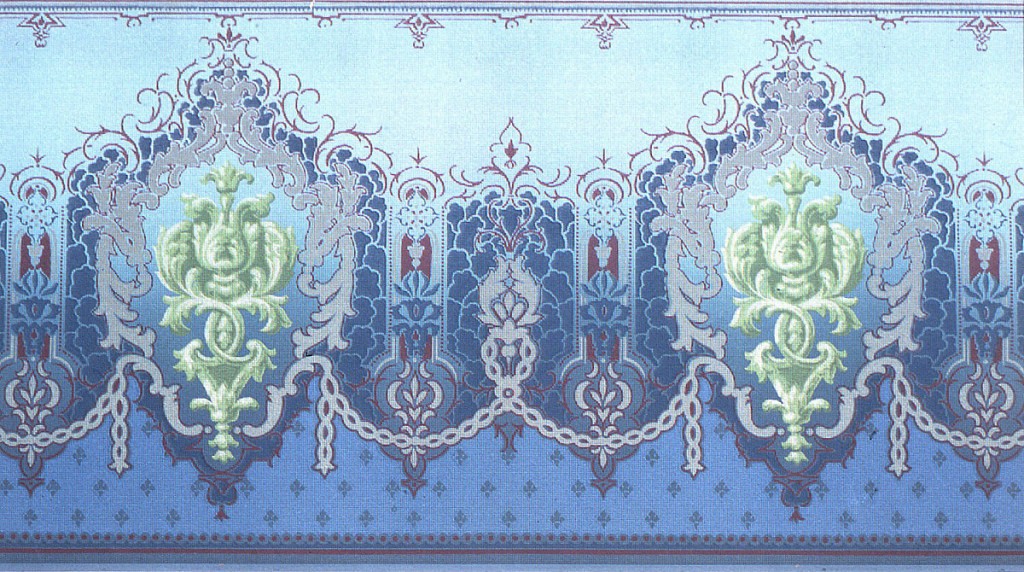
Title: Frieze
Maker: Imperial Wallcoverings Inc., American, founded 1901
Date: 1905–1915
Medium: Machine-printed paper
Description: Large foliate medallions connected by chain or bead swag. Background is light blue at top and dark blue at bottom.